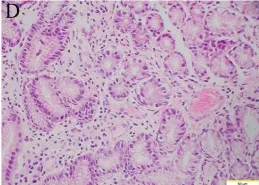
Gastroscope and histology examination (2022/09/05). Histology of the gastric antrum mucosa revealed chronic mucositis (D). Histology of the descending part of duodenum showed the villi structure of descending duodenum is near normal.
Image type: pathology (h&e)